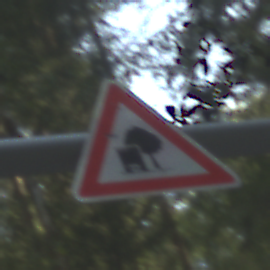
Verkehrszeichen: UnzureichendesLichtraumprofil
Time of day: MorningAfternoon
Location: Outdoor (Nature)
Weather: Clear
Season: NotSpecified
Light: Natural